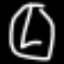
Label: clock